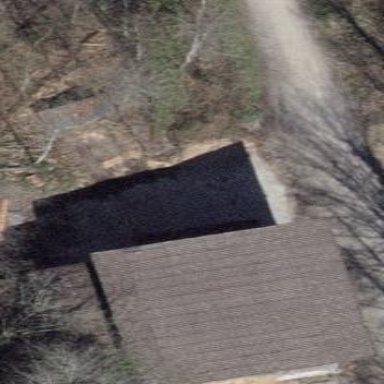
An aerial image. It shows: Shed building.